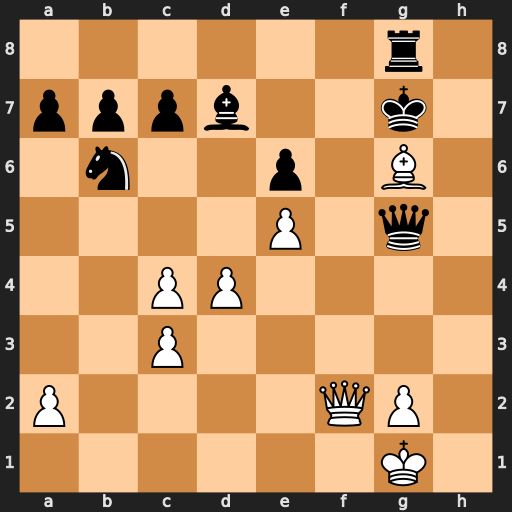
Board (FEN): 6r1/pppb2k1/1n2p1B1/4P1q1/2PP4/2P5/P4QP1/6K1
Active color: w
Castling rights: -
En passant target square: -
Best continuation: Qf7+ Kh8 Qh7#